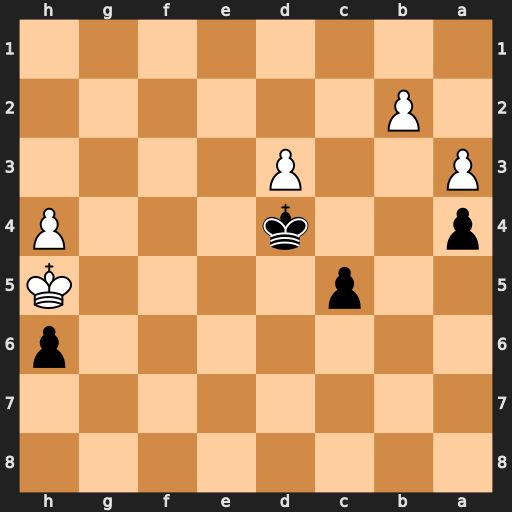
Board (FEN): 8/8/7p/2p4K/p2k3P/P2P4/1P6/8
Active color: b
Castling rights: -
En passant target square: -
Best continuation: Kxd3